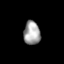
Tissue: skin
Cell type: Others
Senescence score: 0.6792
Nuclear area (px): 383
Mean DAPI intensity: 163.358